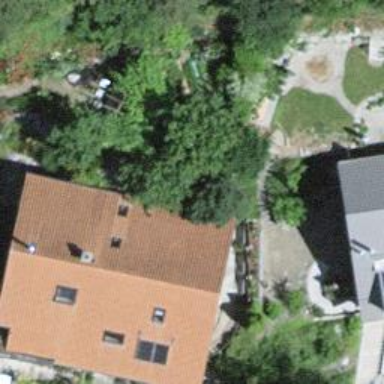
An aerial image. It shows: Simple and straightforward house.